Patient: sex M, age 30
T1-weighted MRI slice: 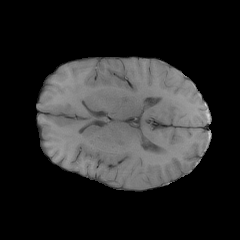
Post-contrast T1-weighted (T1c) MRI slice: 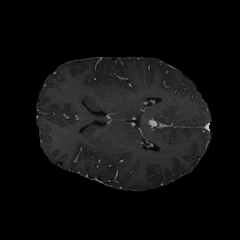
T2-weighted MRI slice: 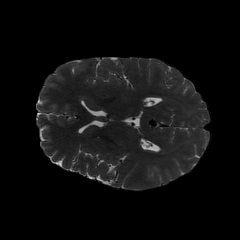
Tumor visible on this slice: no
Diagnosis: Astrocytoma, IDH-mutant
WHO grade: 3